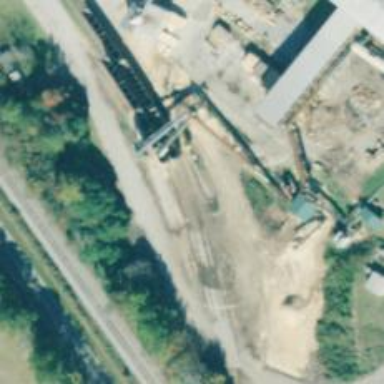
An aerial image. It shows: Rail spur service.